Current action and preconditions to check: trajectory_clear

Your task: For each precondition in the list above, predict whether it will hold at this action.

Consider the current scene as observed from the mobile robot's camera, and analyze the predicted future states of all dynamic agents (e.g., people, animals, vehicles, or any moving entities) within the NEXT SECOND.

IMPORTANT: Only answer "very likely" if you are absolutely certain—based on strong, clear evidence—that a dynamic agent will violate the precondition in the predicted future state. Do NOT answer "very likely" for unlikely, ambiguous, or low-probability risks.

Ask yourself for each precondition: Is there a high probability, with clear and convincing evidence, that the predicted future states of any dynamic agent will interfere with the predicted future state of the currently executing action within the NEXT SECOND, causing that precondition to fail?

Assess the risk level based on these predictions. Use "likely" or "very likely" if motions create a clear risk of interference.

Use "neutral" or "improbable" if agents are nearby but their predicted paths are clearly diverging or non-conflicting.

Failure Risk Categories: "very improbable", "improbable", "neutral", "likely", "very likely"

Answer Format: Output ONLY the probability_of_failure value from these categories: "very improbable", "improbable", "neutral", "likely", "very likely"

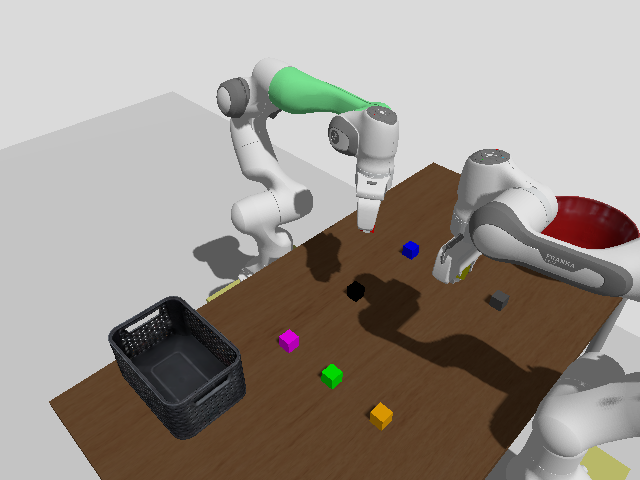

Answer: improbable